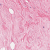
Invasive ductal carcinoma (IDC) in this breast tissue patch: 0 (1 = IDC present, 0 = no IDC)